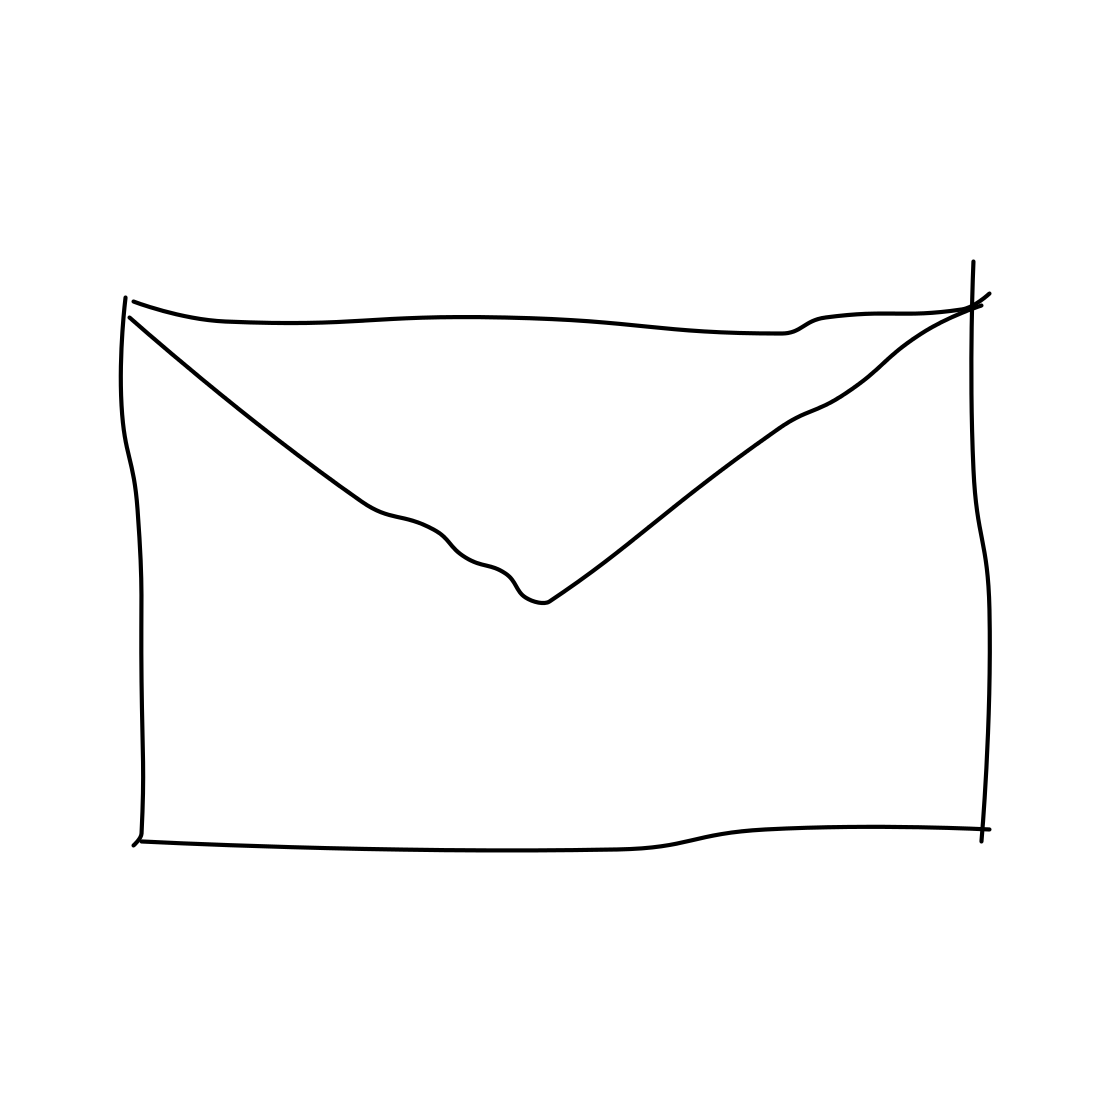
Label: envelope